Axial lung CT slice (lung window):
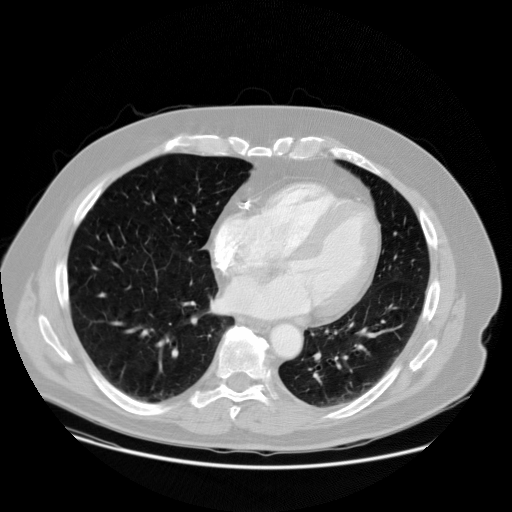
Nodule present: no